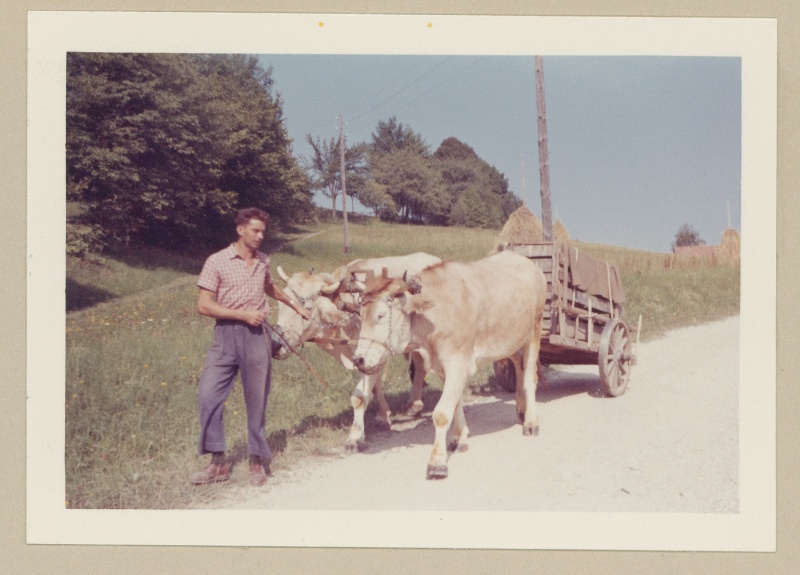
Institution: Österreichisches Museum für Volkskunde Wien
Schlagwörter: baum, berg, blau, himmel, mann, wolken, bäume, gelb, grün, landschaft, sand, blumen, holz, kariert, strasse, stroh, gras, haus, tier, tiere, weg, wiese, zaun, alt, hemd, hose, mensch, rahmen, horn, erde, feld, kühe, weide, büsche, land, decke, wald, arbeit, karren, huf, hufe, zaumzeug, zügel, sommer, ruhe, schuhe, leine, mast, ernte, heu, schotter, berge, gebirge, hang, kuh, rind, alm, idylle, kutsche, ziehen, rad, wagen, grass, bauer, foto, fotografie, photographie, rinder, bayern, alpen, haufen, geschirr, stiefel, photo, leder, landwirtschaft, hörner, gespann, joch, ochse, ochsen, pflug, hirte, weise, reifen, alpe, frisch, knecht, historisch, strommasten, heuballen, gefährt, plane, hirt, bayerb, ochsenkarren, mühsam, strik, avhwarz, 60 er jahre, heumanderln, kuih, photografi, hörber, leihne, arbet, arbeitshose